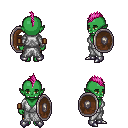
a pixel art fantasy rpg character, female body template, orc, green skin, white robe, gold greaves, pink mohawk hairstyle, leather bracers, metal boots, shield, four views (front, back, left, right), 2x2 character sprite sheet, small pixel art, hard edges, no anti-aliasing